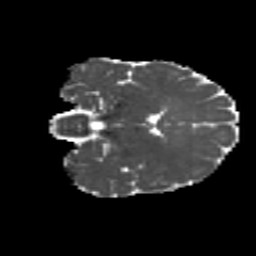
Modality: MD
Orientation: coronal
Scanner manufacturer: siemens
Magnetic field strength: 3 T
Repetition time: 4.16 s
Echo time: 0.0806 s